Aerial crown-view tile of a tropical tree (Barro Colorado Island, Panama), acquired 20250715:
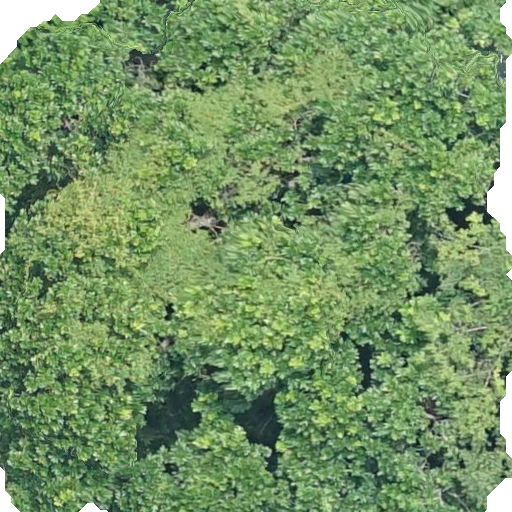
Species: Anacardium excelsum
GBIF accepted scientific name: Anacardium excelsum
Crown area: 459.239 m²